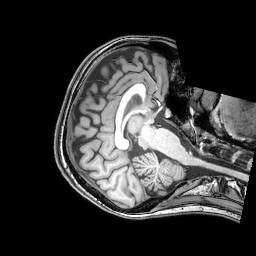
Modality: T1w
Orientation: axial
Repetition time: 0.00828 s
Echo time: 0.00388 s